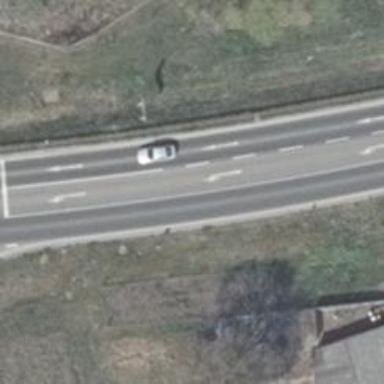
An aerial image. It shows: Primary motorroad with asphalt surface and lane markings.